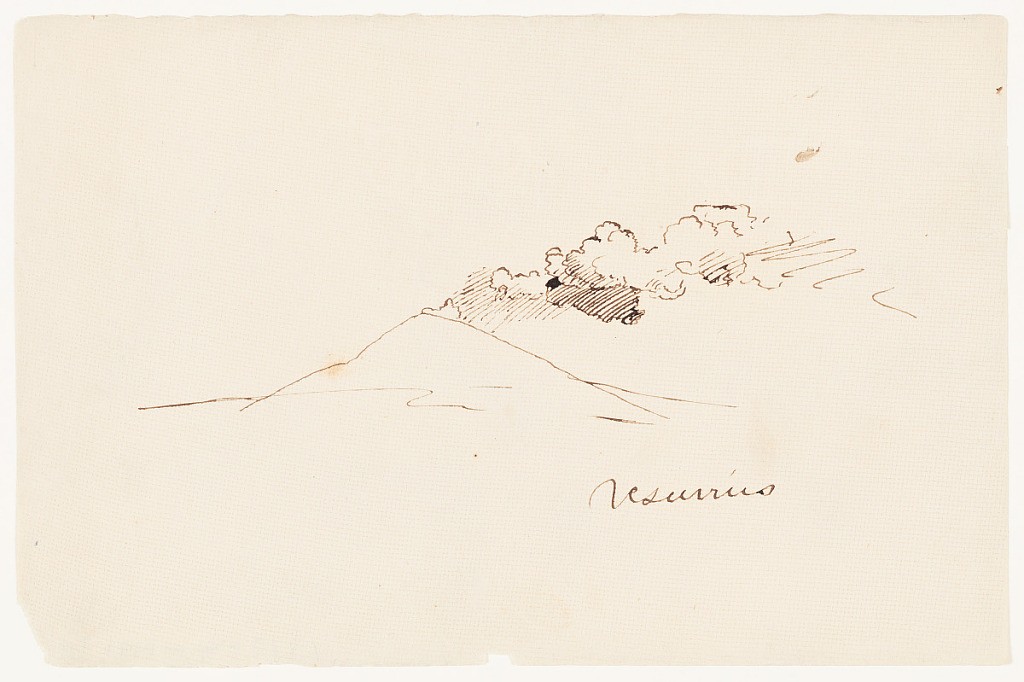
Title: Mt. Vesuvius with Smoke, Italy
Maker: Frederic Edwin Church, American, 1826–1900
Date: April 1869
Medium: Pen and ink on gridded white laid paper
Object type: Drawing
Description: Landscape sketch showing a solitary view of an erupting Mt. Vesuvius in Italy. At center, the conical mountain sends a plume of ash and smoke into the atmosphere, which drifts to the right.